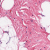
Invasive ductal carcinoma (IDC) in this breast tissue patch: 1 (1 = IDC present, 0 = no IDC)